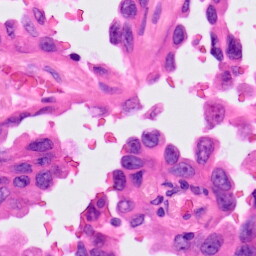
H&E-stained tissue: Lung